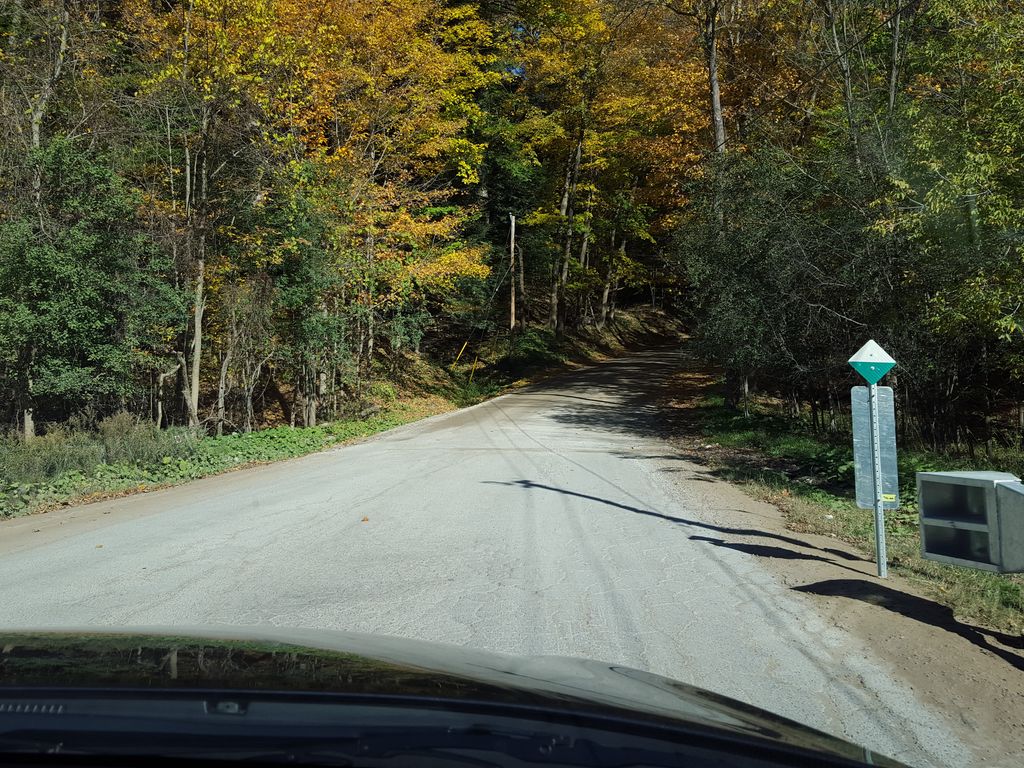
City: hamilton